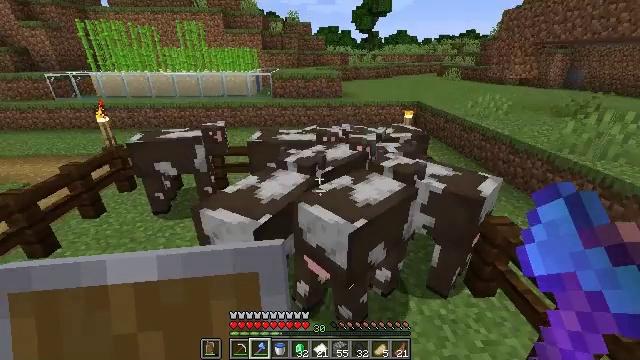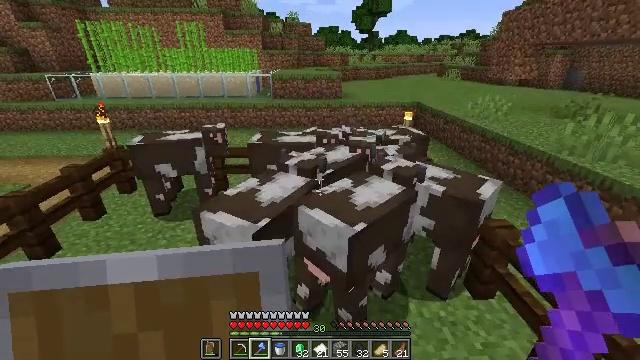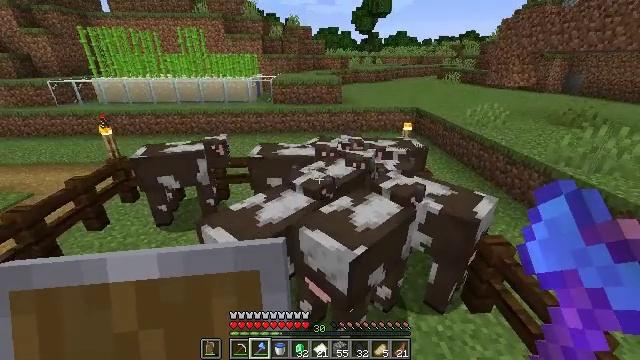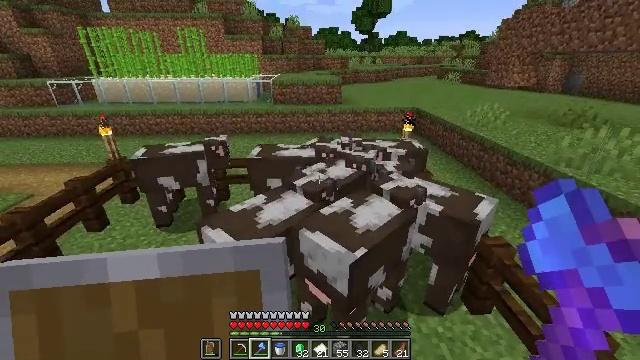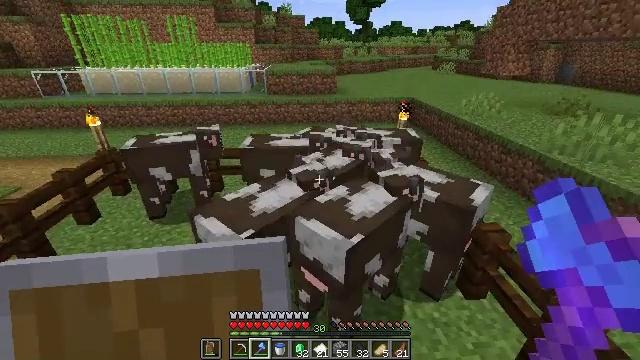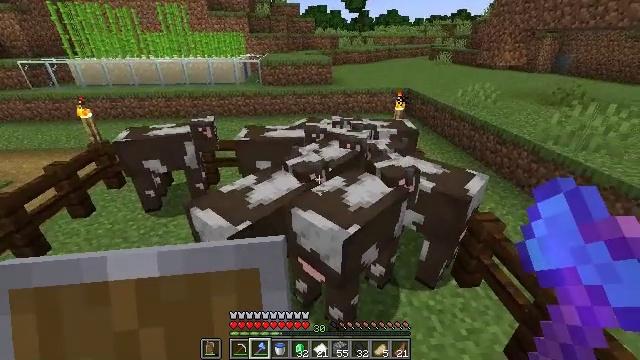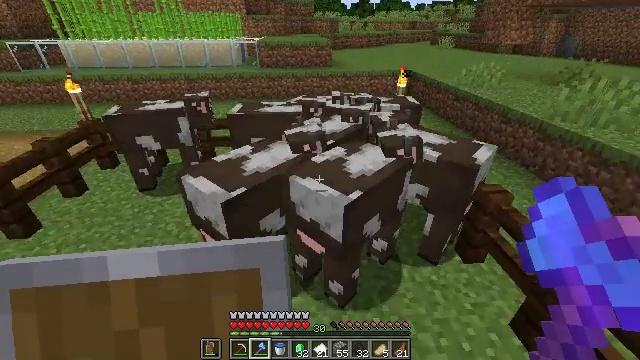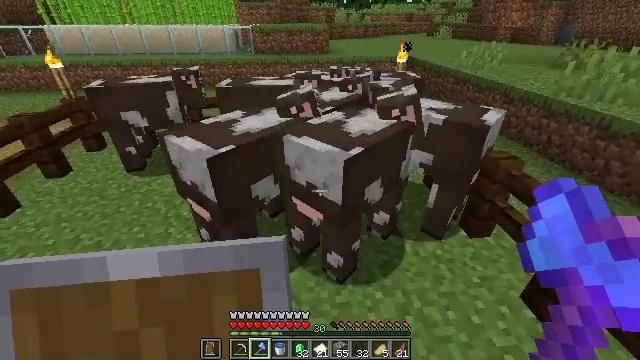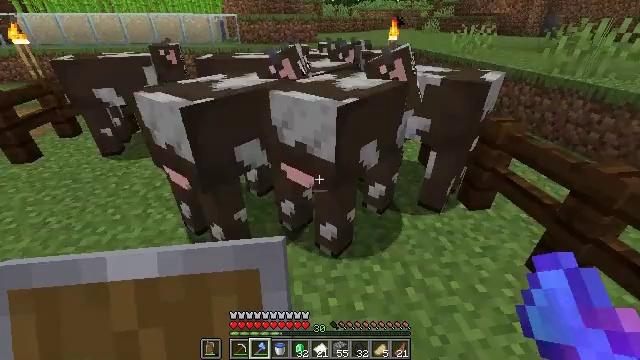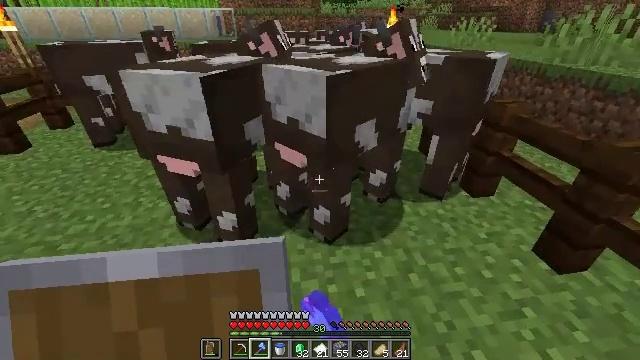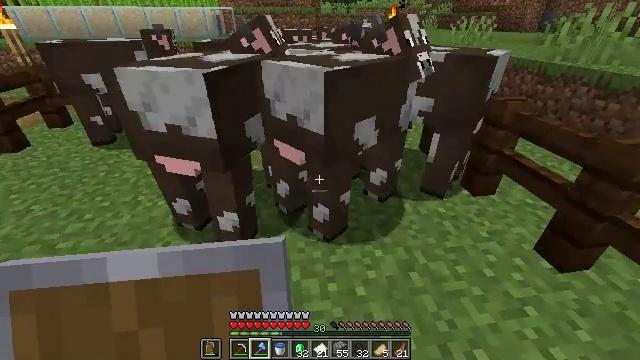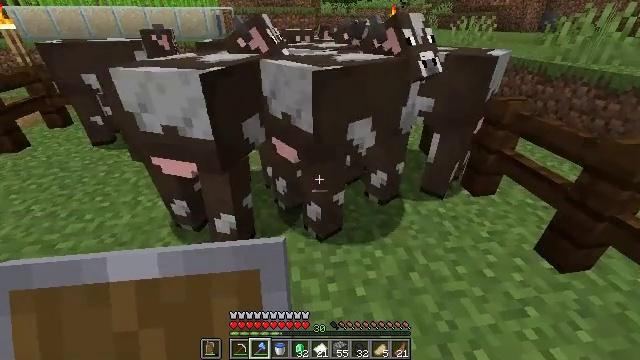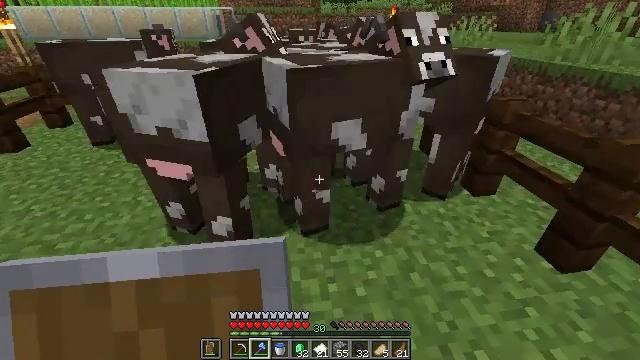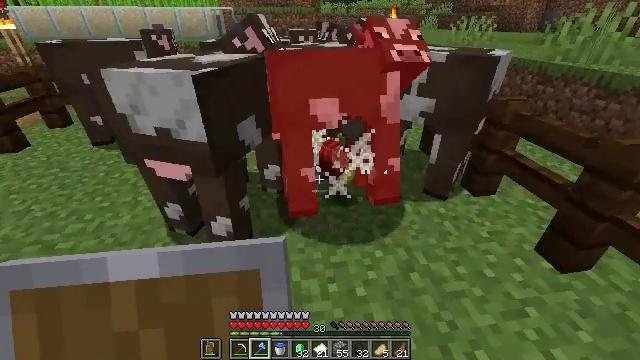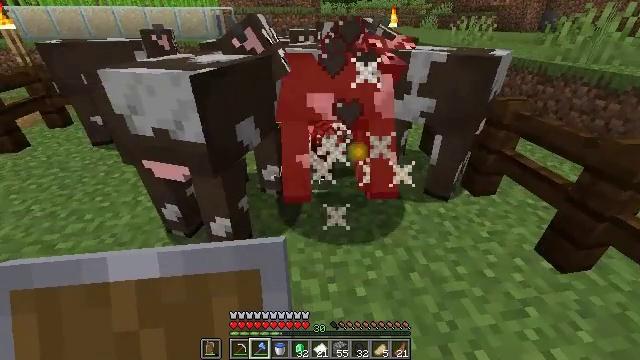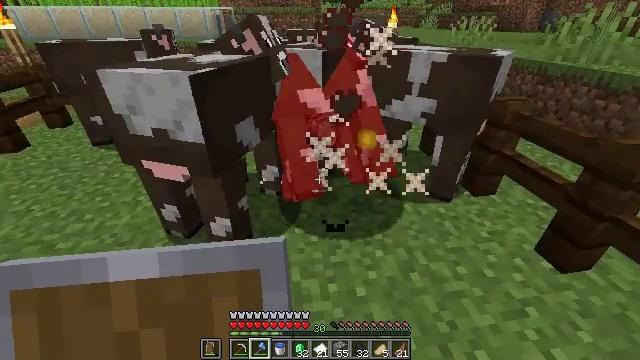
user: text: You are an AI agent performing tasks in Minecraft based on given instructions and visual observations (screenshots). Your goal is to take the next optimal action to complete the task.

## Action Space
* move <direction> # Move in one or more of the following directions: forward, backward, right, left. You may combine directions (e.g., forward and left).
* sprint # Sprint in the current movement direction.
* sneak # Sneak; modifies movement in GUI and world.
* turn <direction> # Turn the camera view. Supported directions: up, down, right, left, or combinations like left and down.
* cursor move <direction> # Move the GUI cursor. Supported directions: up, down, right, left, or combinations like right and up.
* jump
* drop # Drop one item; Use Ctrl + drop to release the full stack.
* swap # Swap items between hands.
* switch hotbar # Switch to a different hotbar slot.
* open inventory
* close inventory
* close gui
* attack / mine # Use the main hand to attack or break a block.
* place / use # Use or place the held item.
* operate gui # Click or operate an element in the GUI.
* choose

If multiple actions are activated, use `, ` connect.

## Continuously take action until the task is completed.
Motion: motion action
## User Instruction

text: Combat the cow.
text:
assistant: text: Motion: jump
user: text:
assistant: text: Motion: no_op
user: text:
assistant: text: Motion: no_op
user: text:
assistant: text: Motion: turn right and down
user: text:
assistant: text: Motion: turn down
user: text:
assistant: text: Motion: turn down
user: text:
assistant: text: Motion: no_op
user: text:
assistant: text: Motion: turn right, attack / mine
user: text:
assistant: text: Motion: attack / mine
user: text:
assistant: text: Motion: attack / mine
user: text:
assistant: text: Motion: no_op
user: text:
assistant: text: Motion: no_op
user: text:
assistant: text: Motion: no_op
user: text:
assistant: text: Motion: no_op
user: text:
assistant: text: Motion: no_op
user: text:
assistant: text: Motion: turn left
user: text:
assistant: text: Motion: turn left
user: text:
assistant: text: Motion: turn left and up
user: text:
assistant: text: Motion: turn left and up
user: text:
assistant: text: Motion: turn left and up, jump
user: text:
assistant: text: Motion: jump
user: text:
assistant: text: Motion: jump
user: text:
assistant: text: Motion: jump
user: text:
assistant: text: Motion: attack / mine
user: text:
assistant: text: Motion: attack / mine
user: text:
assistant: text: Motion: attack / mine
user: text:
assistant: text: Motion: no_op
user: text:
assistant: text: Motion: no_op
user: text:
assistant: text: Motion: no_op
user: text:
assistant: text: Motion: no_op